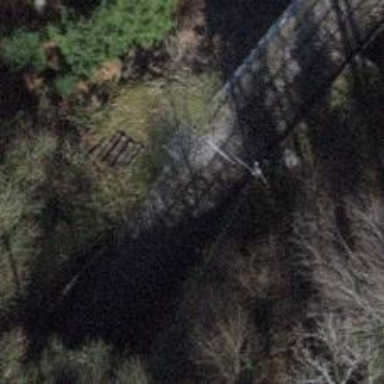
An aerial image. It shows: Preserved narrow-gauge railway with contact lines electrified.